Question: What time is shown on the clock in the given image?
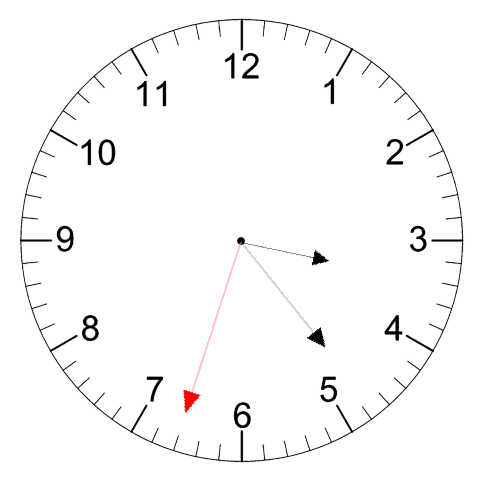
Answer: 03:23:33